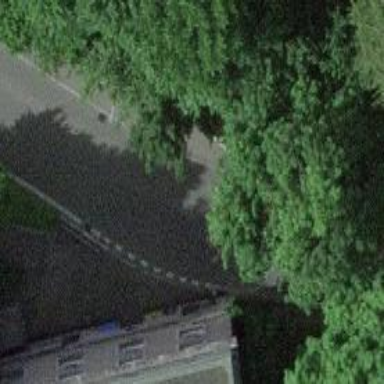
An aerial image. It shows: Kerb serving as barrier.